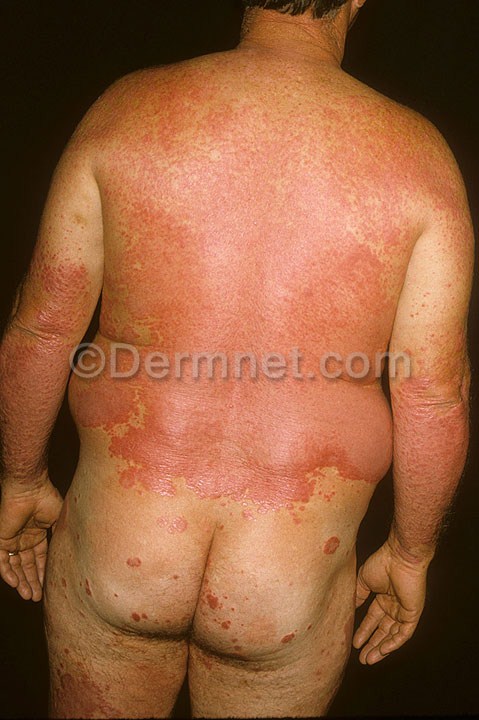
Disease: Psoriasis pictures Lichen Planus and related diseases